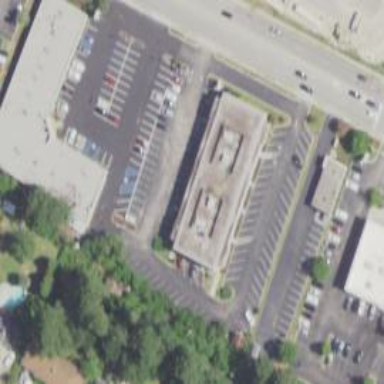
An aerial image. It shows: Healthcare clinic.